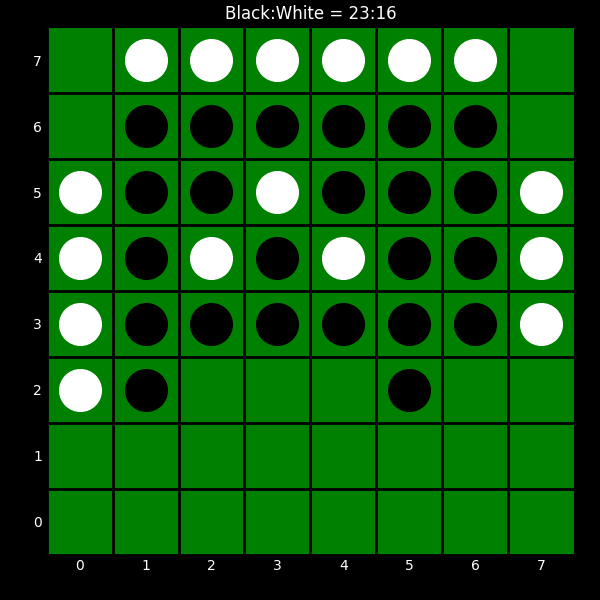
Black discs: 23
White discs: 16